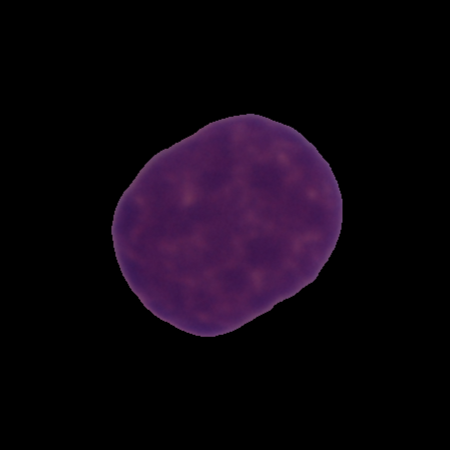
Label: cancer